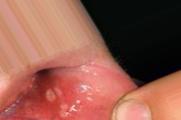
Condition: Mouth Ulcer